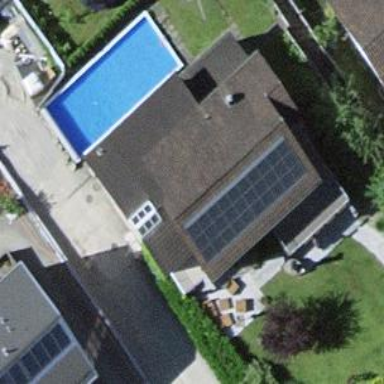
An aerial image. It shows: Solar power generator using photovoltaic method with solar photovoltaic panel types.